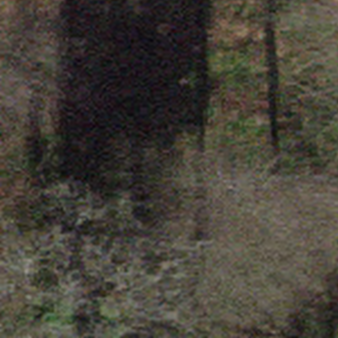
Label: other